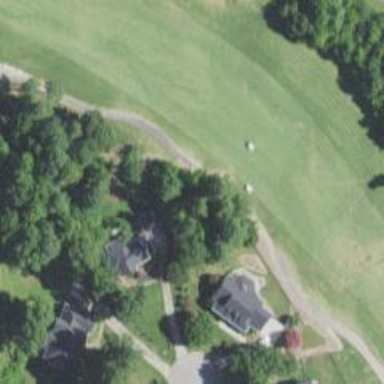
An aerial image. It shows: Grassy area designated as golf fairway.